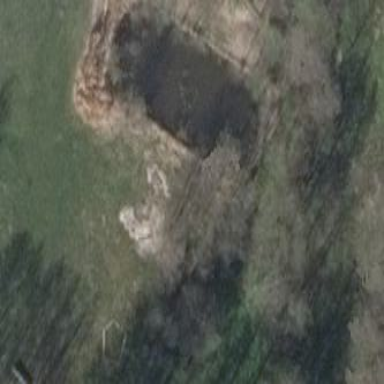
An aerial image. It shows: Pond with natural water.